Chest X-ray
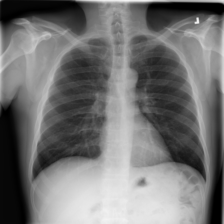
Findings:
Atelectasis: negative
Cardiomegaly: negative
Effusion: negative
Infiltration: positive
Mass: negative
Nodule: negative
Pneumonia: negative
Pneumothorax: negative
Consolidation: negative
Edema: negative
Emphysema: negative
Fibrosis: negative
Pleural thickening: negative
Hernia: negative